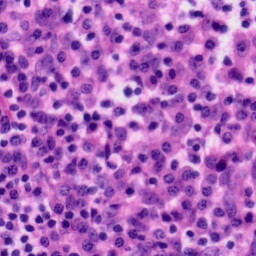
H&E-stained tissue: Tonsil